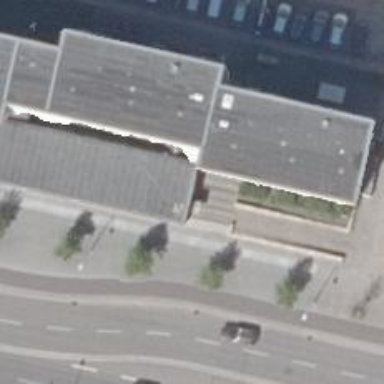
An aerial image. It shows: Pub with ramp access.